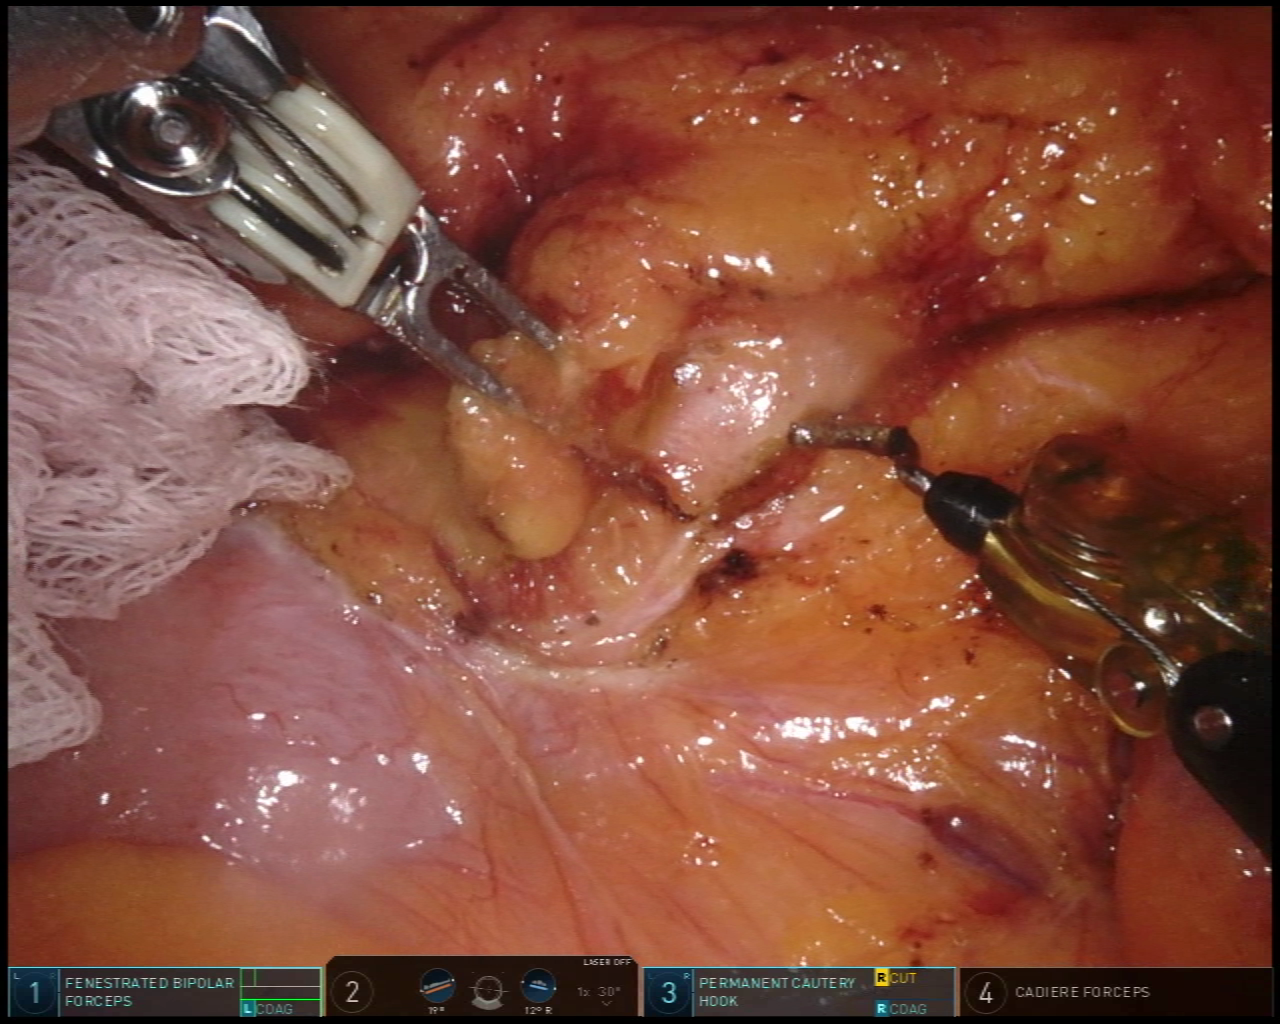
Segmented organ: inferior_mesenteric_artery
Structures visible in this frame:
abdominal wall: no
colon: no
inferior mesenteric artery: yes
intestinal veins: no
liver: no
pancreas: no
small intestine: yes
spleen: no
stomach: no
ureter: no
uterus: no
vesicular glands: no